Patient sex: F
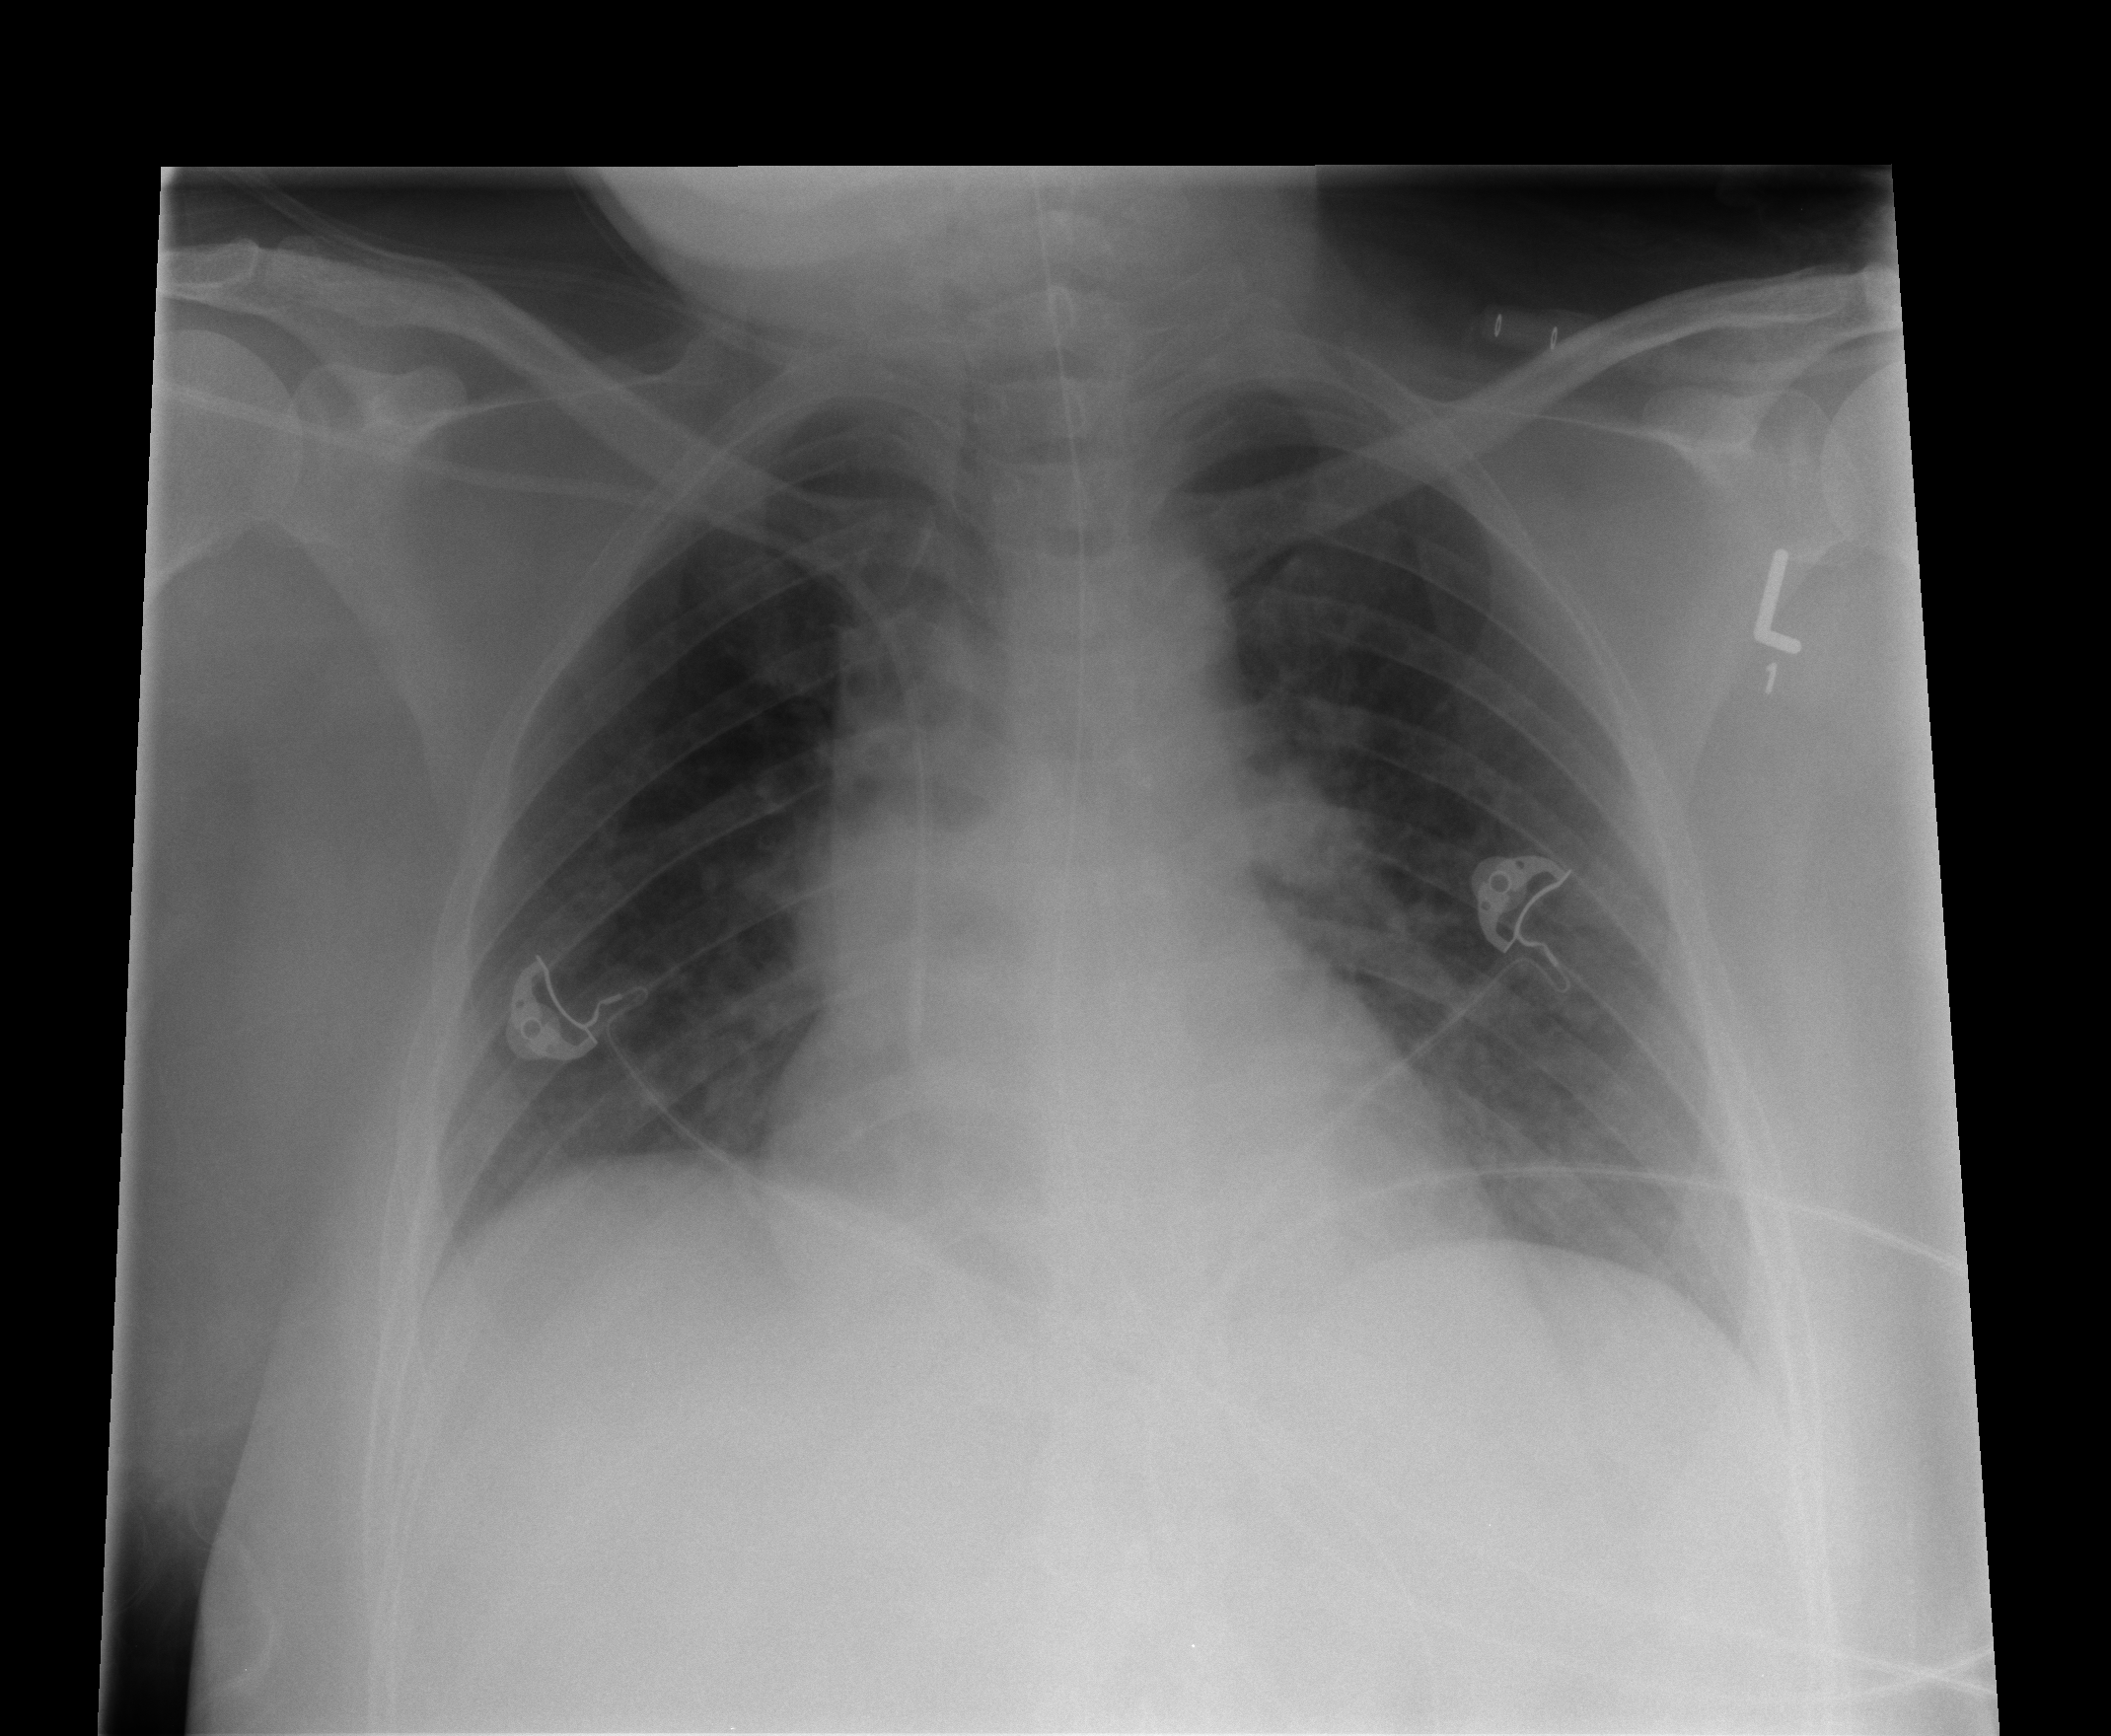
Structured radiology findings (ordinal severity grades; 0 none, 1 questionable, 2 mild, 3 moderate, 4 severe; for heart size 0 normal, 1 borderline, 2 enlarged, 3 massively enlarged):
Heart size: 0
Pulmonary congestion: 2
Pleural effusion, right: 0
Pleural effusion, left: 0
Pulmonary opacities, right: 1
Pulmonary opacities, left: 0
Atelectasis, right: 3
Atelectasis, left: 2